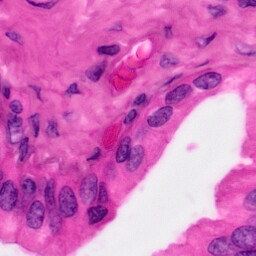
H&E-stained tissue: Pancreatic